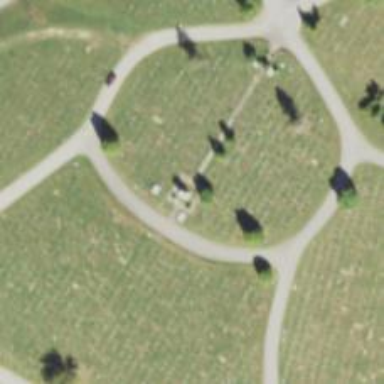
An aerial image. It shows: Crematorium.